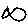
Label: fish